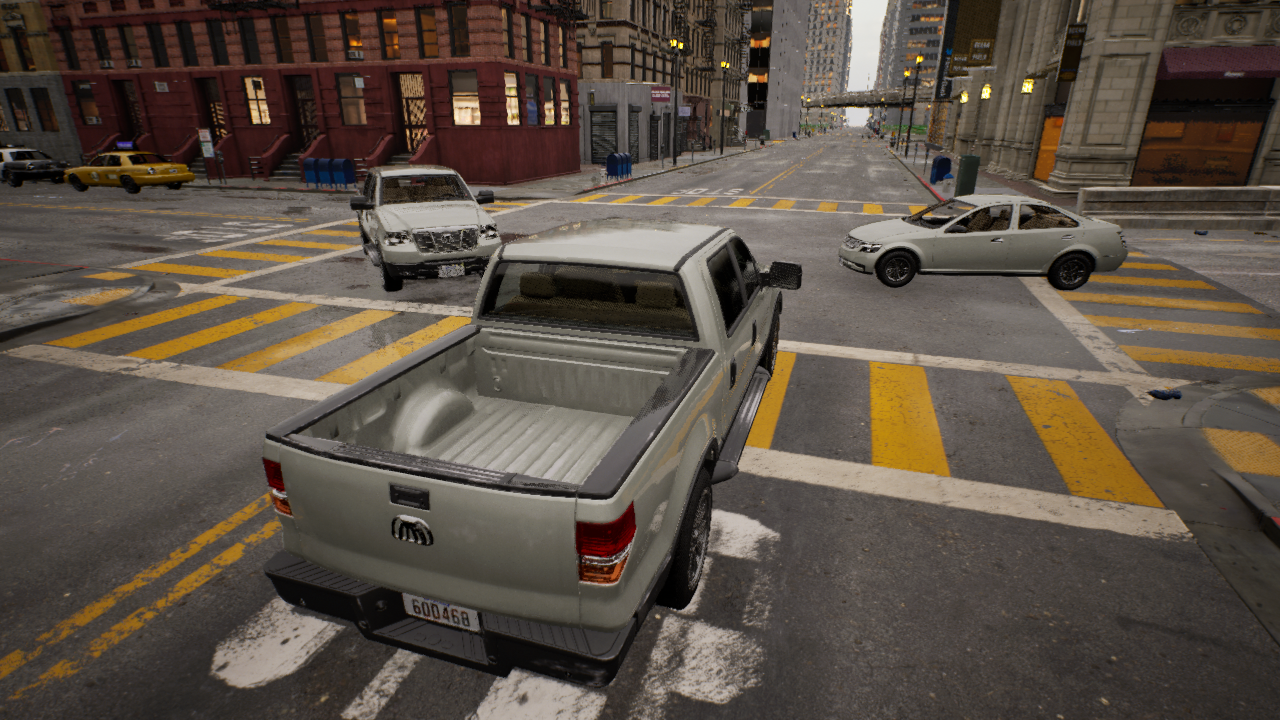
Venue: residential
Lighting: golden hour
Vehicle rig: pickup